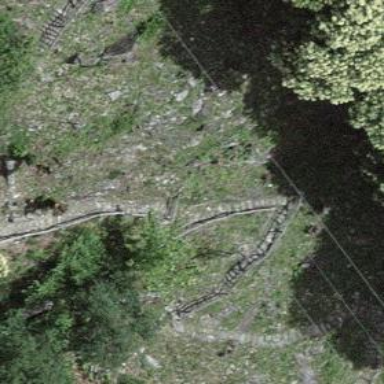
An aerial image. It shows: Path on the ground.